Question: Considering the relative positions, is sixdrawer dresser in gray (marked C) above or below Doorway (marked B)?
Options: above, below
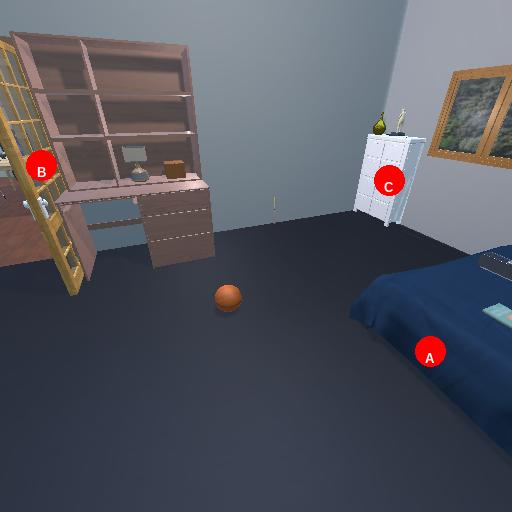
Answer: above